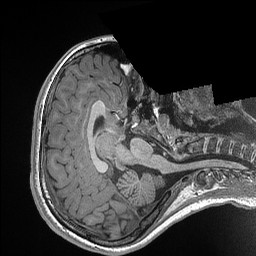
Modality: T1w
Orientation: axial
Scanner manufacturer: siemens
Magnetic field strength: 3 T
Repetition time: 2.3 s
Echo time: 0.00298 s